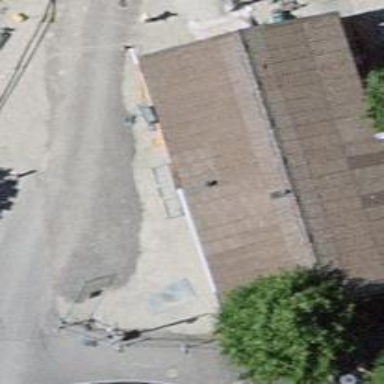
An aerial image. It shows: Sidewalk.